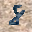
Label: 8